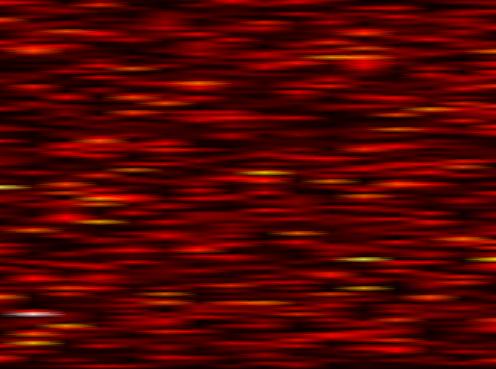
Label: WOLA